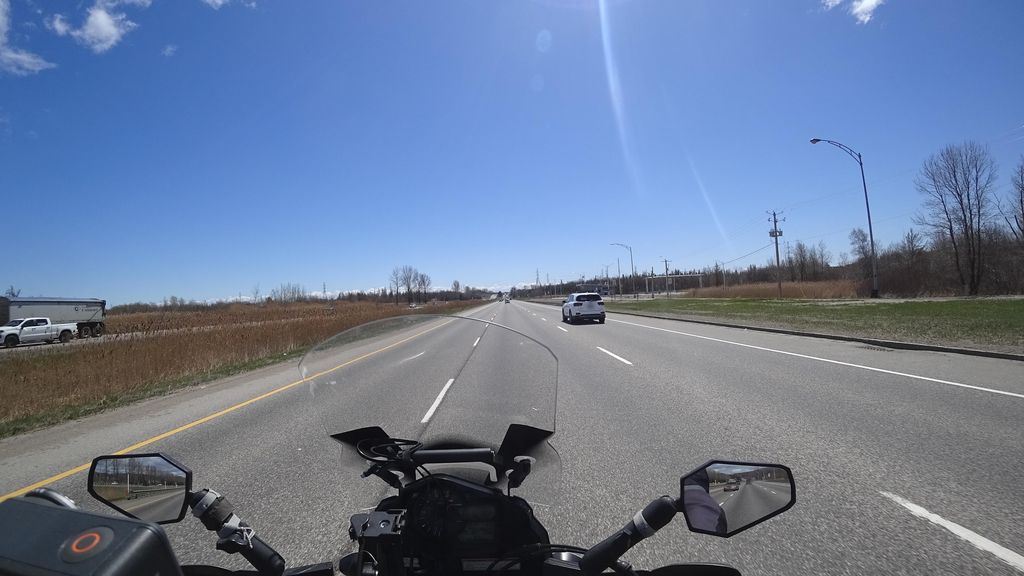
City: quebec_city